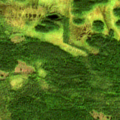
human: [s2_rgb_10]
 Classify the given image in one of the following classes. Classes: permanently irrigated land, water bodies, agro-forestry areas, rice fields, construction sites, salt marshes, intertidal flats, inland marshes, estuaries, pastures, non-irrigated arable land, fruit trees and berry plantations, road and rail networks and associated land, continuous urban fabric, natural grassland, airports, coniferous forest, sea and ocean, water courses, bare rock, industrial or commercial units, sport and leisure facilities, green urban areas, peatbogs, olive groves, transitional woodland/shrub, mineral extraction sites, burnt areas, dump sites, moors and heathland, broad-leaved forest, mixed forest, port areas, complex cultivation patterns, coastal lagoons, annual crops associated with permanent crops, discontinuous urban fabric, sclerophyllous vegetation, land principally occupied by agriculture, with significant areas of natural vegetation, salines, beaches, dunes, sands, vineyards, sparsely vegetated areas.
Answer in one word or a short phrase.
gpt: coniferous forest, transitional woodland/shrub, peatbogs